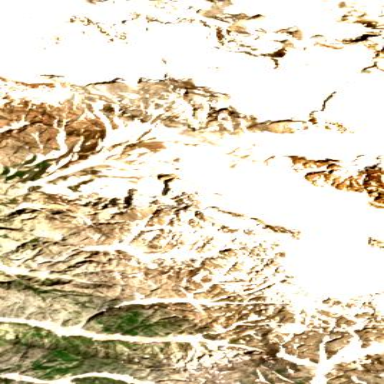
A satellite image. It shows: Stunning view of glacier.